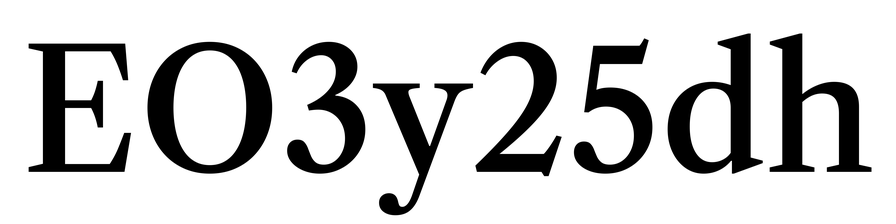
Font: LibreCaslonText_Medium